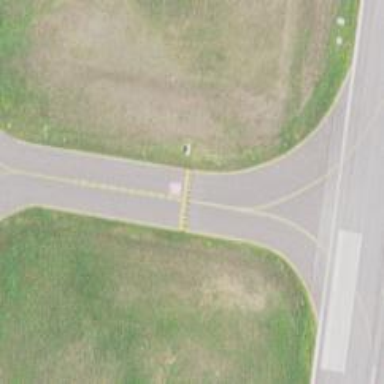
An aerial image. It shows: Image of taxiway at airport.